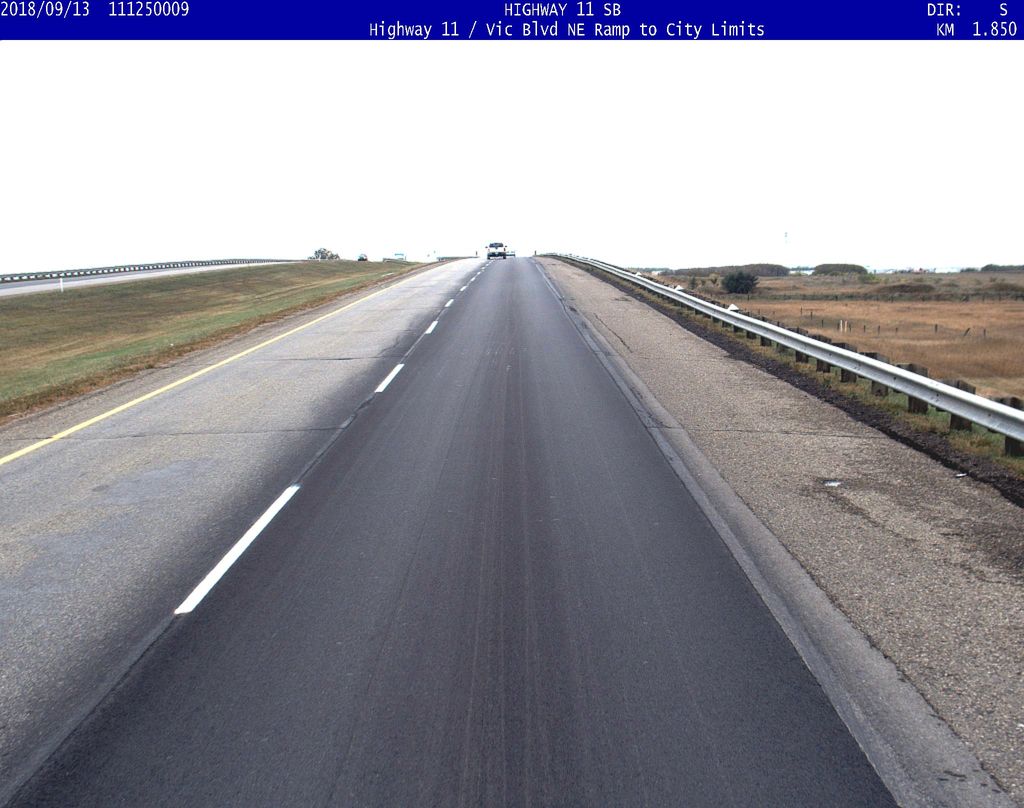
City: saskatoon